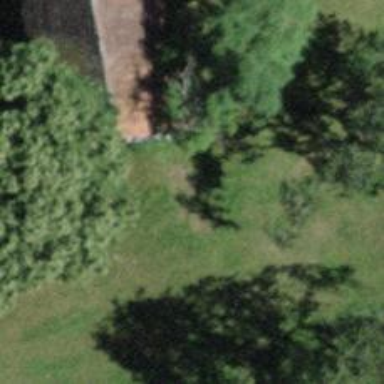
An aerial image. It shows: Barn.